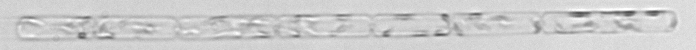
Label: Dactyliosolen_fragilissimus